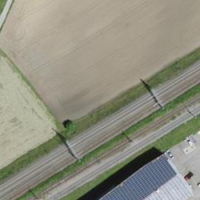
EUNIS habitat code: 52
Species observed at this site:
Prunus padus